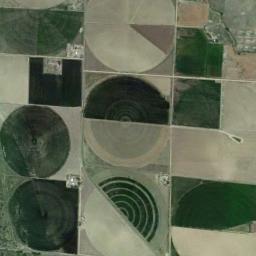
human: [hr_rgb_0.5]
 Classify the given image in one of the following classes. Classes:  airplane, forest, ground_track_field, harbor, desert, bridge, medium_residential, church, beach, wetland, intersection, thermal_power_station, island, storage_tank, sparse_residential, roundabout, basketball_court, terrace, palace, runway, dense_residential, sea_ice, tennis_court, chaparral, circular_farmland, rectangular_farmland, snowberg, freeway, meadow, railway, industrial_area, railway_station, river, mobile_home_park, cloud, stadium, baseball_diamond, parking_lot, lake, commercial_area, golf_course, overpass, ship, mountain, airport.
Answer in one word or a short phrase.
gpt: circular_farmland